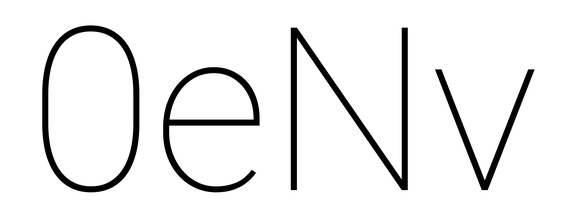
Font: Roboto_Thin